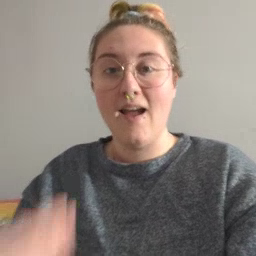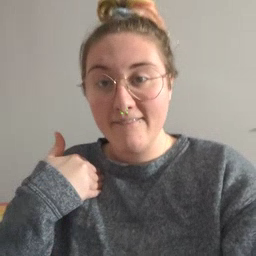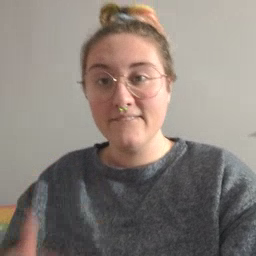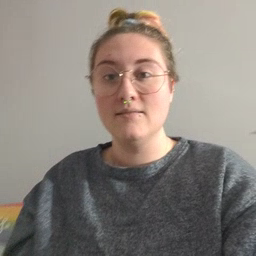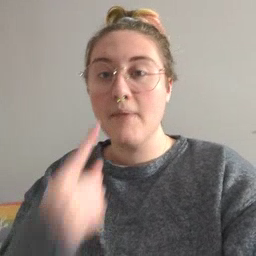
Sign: have